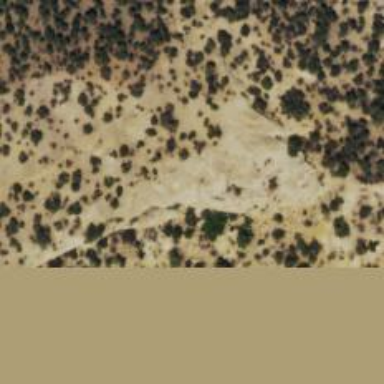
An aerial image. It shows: Natural cliff.